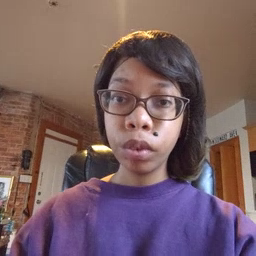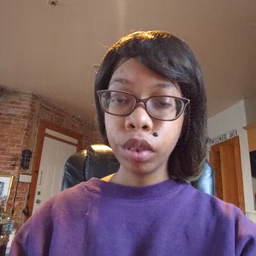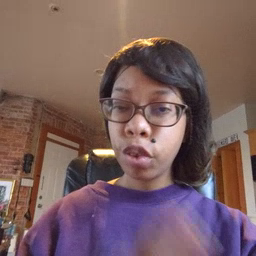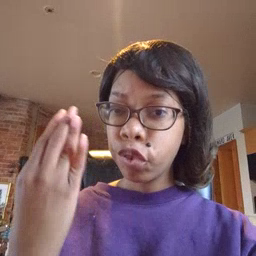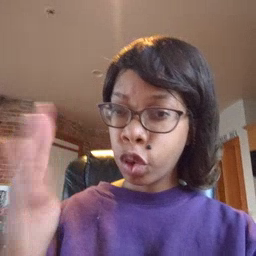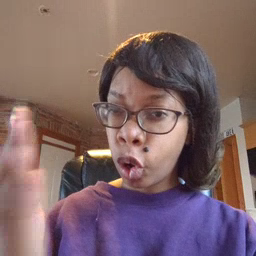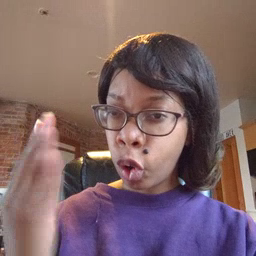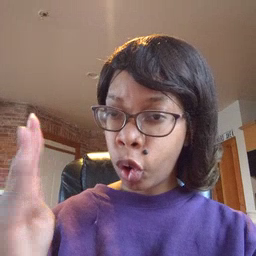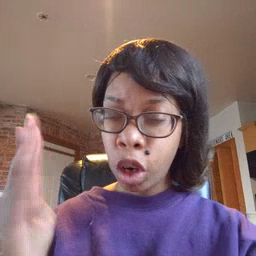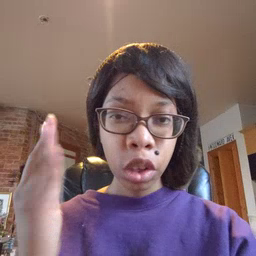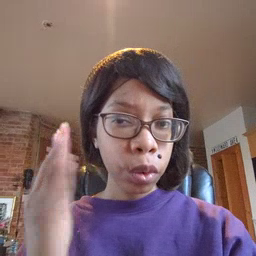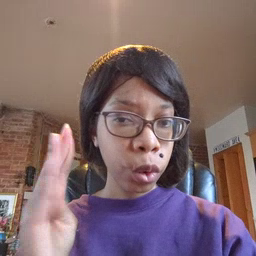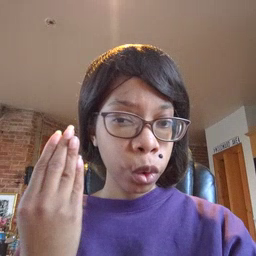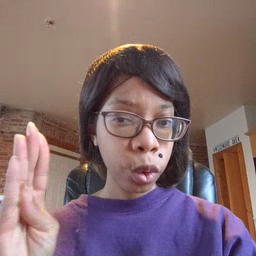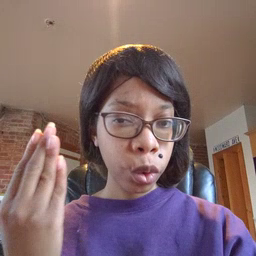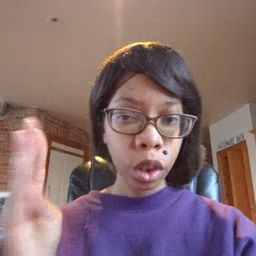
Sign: blue